Question: I want to remove the underlines from texts inside edittext fields.
How can I do that?
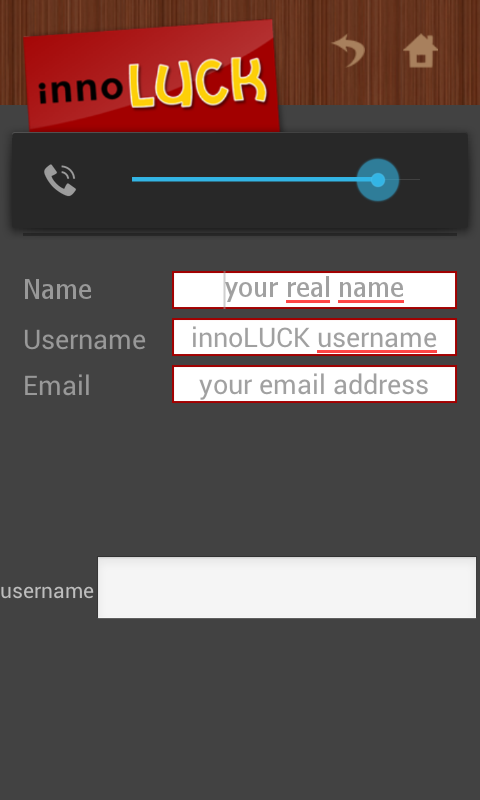
Answer: You can do it with following code. Just paste it in layout of 'EditText'.
'''
android:inputType="textNoSuggestions"
'''